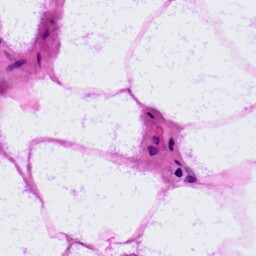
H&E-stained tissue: LymphNode